Aerial crown-view tile of a tropical tree (Barro Colorado Island, Panama), acquired 20250317:
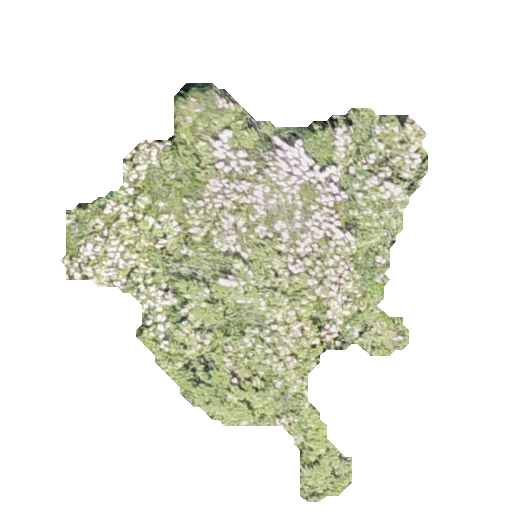
Species: Tabebuia rosea
GBIF accepted scientific name: Tabebuia rosea
Crown area: 121.915 m²